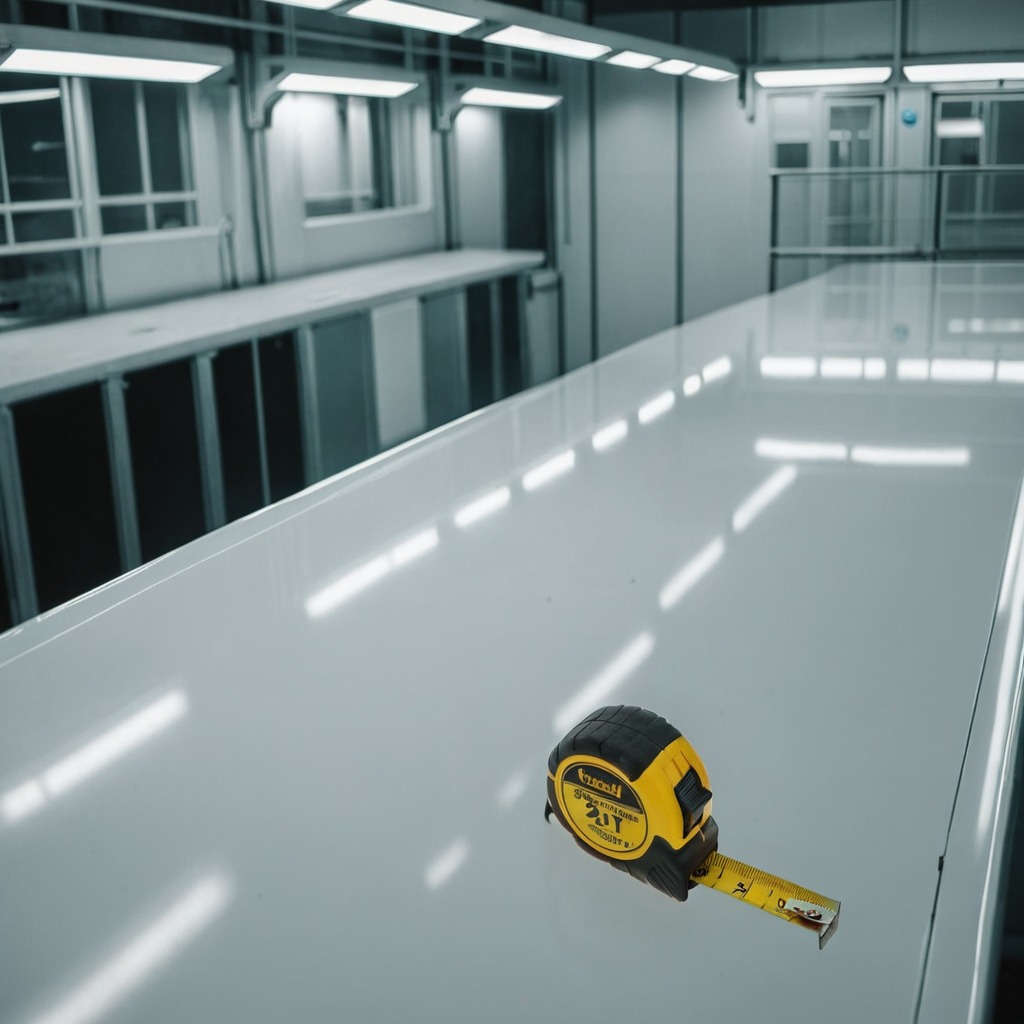
A measuring tape is lying on a high-gloss table in a ship maintenance bay industrial lighting.